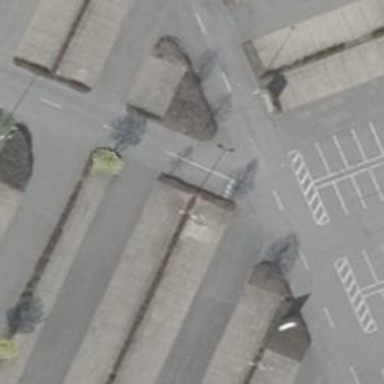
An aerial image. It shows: Asphalt parking aisle off service road.